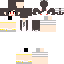
A female human skin with pale skin, wearing brown long hair dressed in a blue tshirt and black pants, featuring a closed mouth.